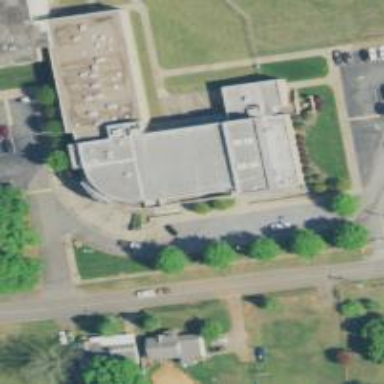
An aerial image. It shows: Theatre building.